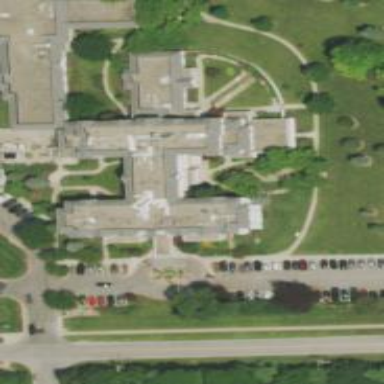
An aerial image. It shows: Nursing home.